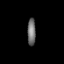
Tissue: prostate
Cell type: T cells
Senescence score: 0.7101
Nuclear area (px): 224
Mean DAPI intensity: 110.205